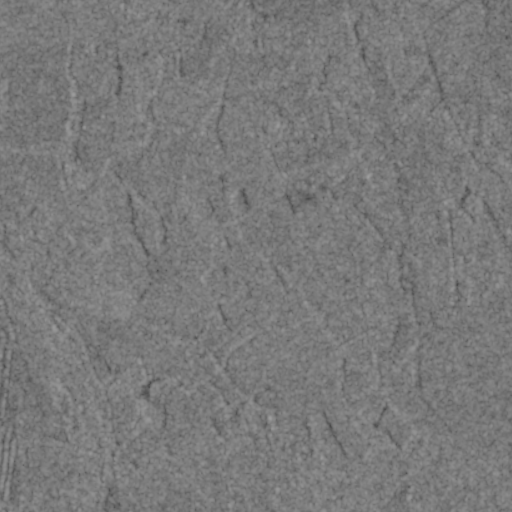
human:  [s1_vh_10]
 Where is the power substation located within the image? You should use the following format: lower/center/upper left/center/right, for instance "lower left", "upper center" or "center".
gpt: The power substation is located in the center of the image.
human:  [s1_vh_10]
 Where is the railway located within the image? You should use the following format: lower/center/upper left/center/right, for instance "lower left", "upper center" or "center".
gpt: The railway is located in the left of the image.
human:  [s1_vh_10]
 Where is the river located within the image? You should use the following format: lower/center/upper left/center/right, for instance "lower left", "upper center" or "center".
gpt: The river is located in the right of the image.
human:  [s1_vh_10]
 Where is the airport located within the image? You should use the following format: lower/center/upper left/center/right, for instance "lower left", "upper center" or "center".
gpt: There is no airport in the image.

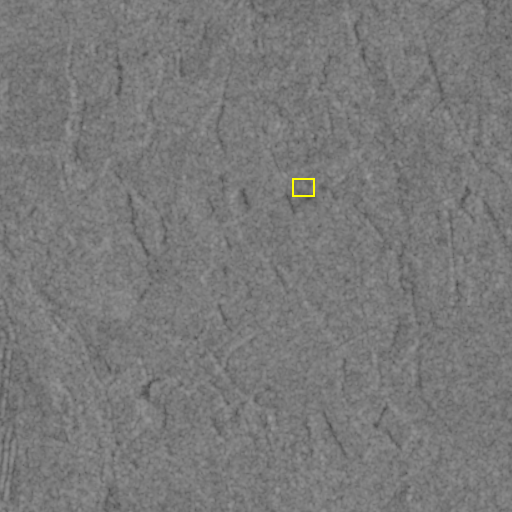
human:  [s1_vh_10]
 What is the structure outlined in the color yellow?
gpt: The structure outlined in yellow is a power substation.
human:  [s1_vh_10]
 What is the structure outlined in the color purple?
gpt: There is no purple outline.